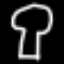
Label: mushroom